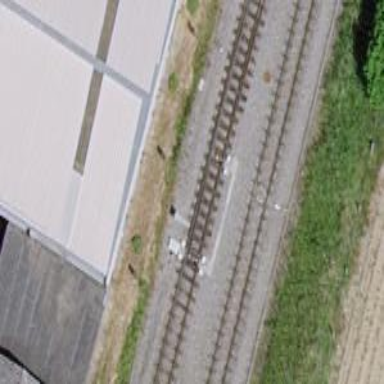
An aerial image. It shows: Railway switch.